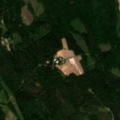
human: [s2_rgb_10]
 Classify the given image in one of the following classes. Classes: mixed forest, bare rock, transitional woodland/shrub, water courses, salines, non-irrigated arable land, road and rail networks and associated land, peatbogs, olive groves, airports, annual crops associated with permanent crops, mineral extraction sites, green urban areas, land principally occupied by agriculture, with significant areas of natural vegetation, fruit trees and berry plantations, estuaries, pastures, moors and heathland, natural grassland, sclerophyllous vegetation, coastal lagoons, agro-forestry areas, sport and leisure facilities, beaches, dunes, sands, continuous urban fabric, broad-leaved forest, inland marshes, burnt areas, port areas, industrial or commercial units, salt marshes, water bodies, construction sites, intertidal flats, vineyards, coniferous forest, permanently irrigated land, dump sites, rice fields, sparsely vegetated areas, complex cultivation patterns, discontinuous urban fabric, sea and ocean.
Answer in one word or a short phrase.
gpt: broad-leaved forest, mixed forest